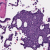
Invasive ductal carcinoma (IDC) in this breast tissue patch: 1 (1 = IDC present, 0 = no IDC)